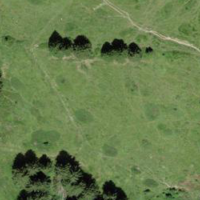
EUNIS habitat code: 24
Species observed at this site:
Vaccinium uliginosum
Arnica montana